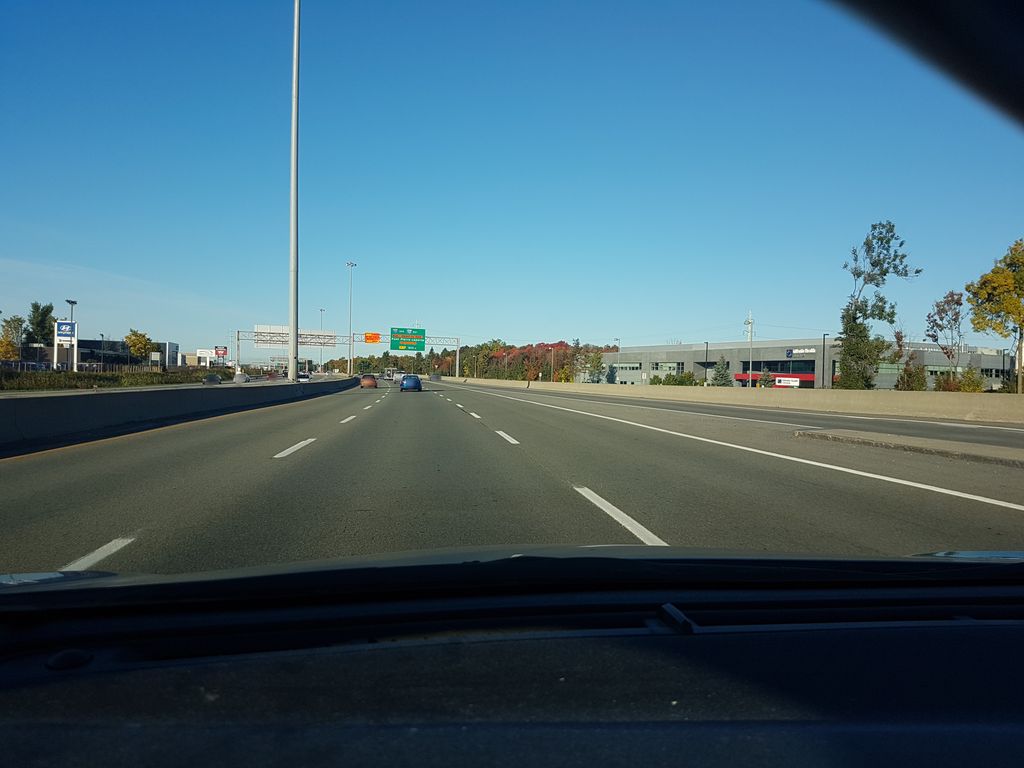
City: quebec_city